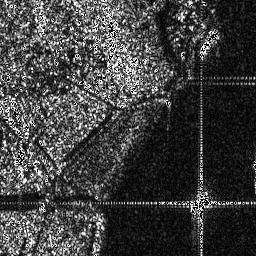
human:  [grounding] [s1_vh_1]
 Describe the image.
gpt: In the satellite image, there is  <ref>1 small ship </ref> <box>[[73, 74, 82, 83, 0]]</box> located at bottom right.